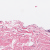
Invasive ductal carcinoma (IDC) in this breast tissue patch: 0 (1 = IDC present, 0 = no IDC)